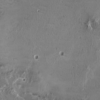
Label: not_dusty